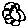
Label: flower